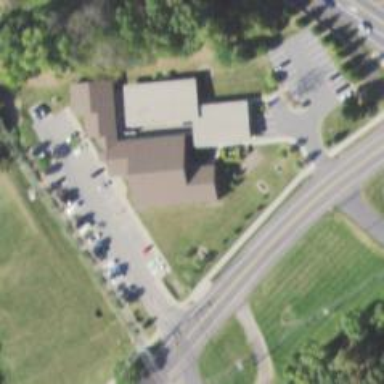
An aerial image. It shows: Healthcare clinic.